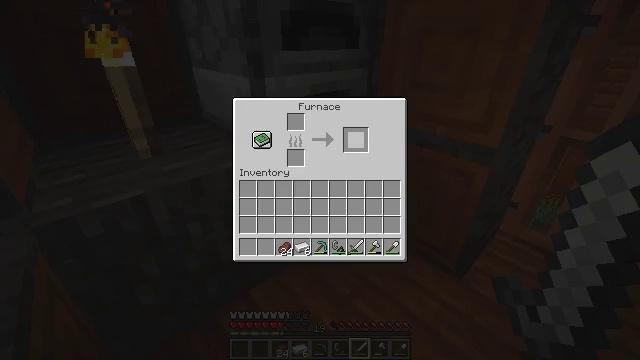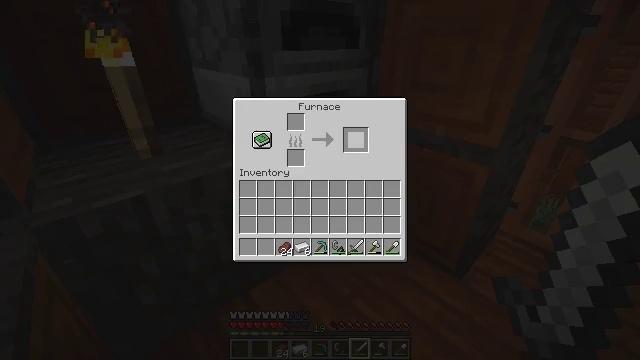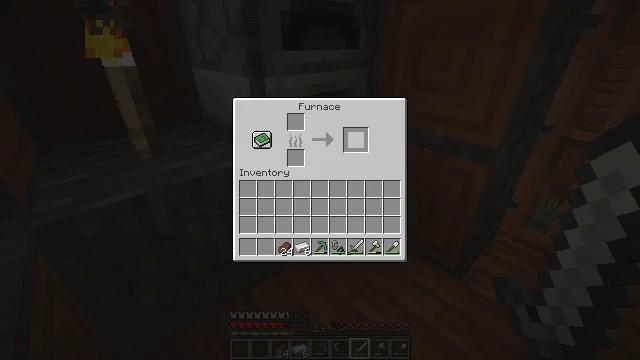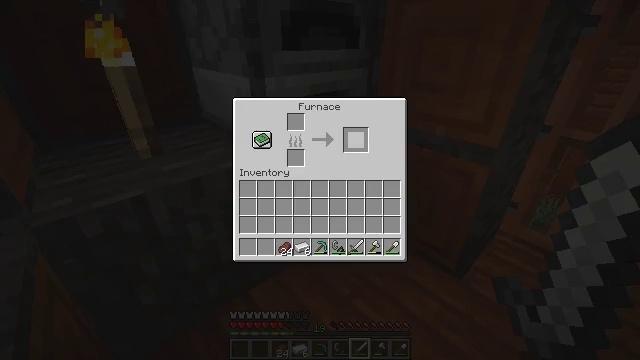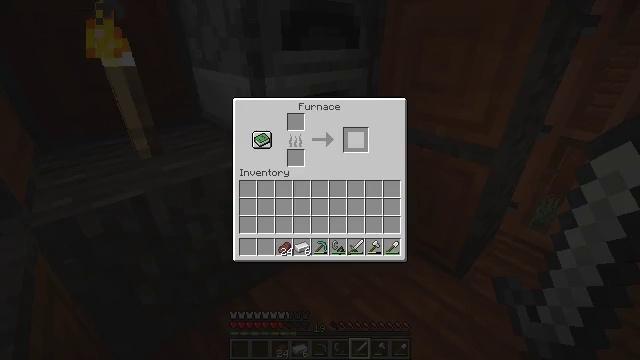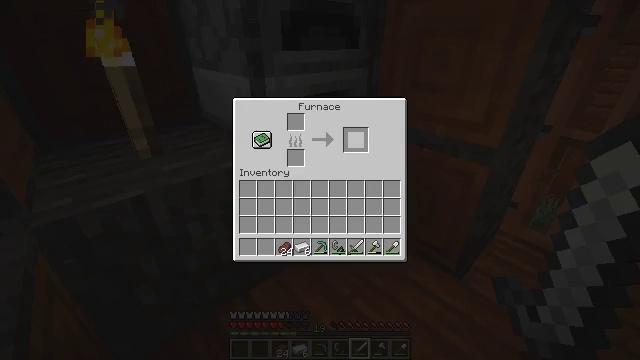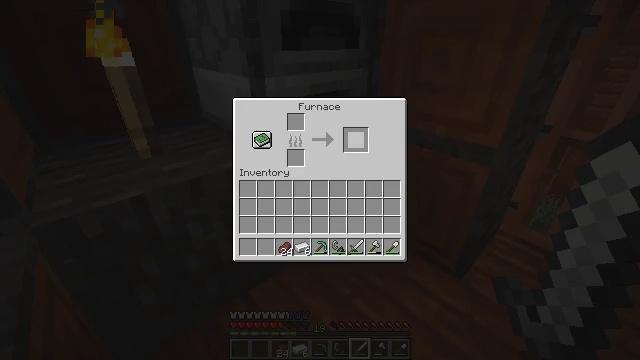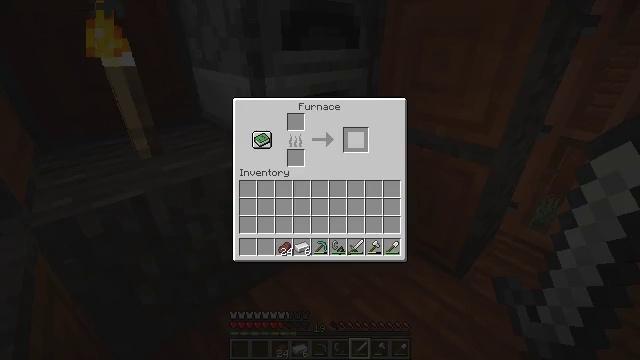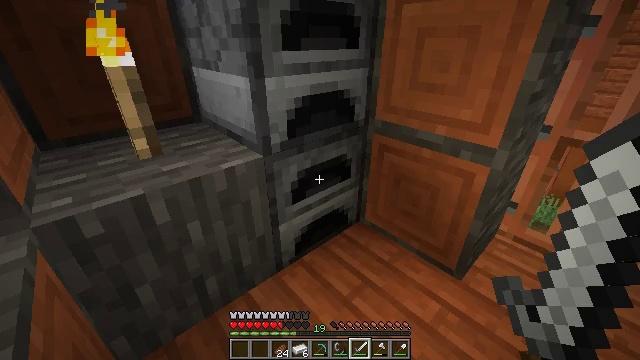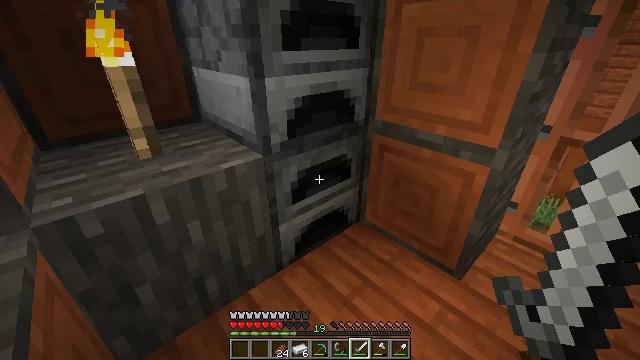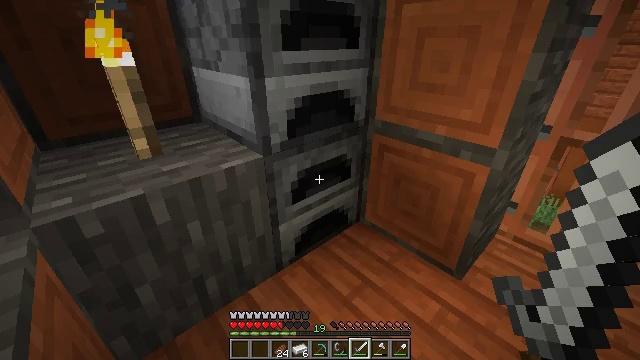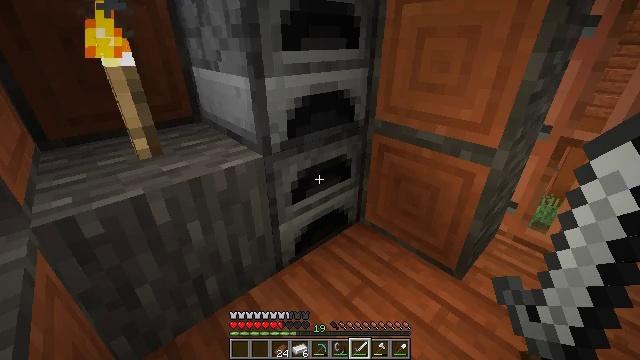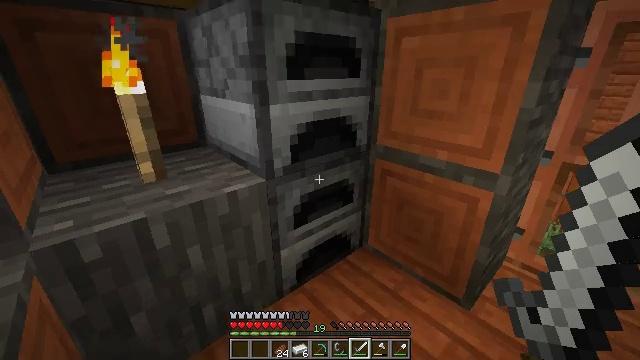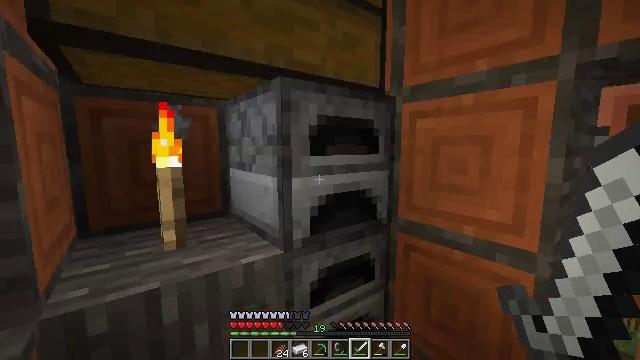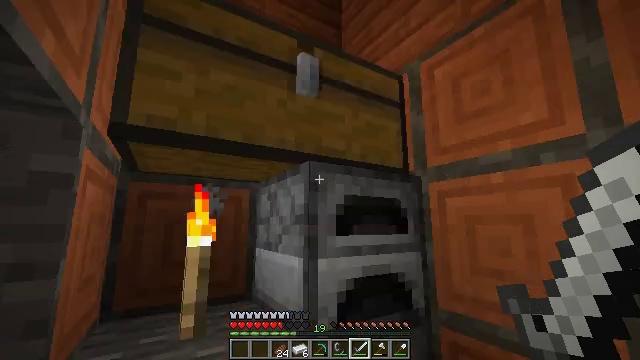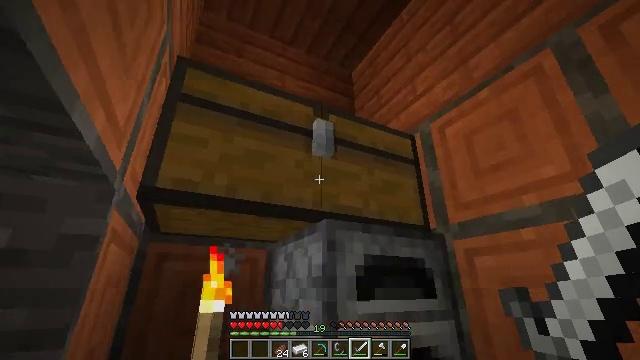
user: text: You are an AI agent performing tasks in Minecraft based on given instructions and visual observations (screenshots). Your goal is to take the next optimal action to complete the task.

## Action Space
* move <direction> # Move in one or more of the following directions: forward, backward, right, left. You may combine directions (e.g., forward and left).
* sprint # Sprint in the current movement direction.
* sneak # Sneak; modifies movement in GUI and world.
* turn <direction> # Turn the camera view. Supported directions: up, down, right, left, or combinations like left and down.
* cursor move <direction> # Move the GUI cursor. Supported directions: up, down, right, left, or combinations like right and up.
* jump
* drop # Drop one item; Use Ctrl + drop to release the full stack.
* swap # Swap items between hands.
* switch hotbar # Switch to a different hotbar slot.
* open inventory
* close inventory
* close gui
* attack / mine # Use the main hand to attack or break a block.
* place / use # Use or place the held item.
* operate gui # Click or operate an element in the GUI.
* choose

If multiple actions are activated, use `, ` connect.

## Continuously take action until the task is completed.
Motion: motion action
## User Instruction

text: Craft the chainmail boots.
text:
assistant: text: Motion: sneak, open gui
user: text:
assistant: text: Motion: sneak
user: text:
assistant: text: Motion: sneak
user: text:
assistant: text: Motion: no_op
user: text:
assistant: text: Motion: no_op
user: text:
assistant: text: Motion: no_op
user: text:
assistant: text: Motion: no_op
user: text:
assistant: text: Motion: no_op
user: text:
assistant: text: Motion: close gui
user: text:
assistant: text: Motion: no_op
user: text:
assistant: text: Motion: no_op
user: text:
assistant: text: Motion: turn up
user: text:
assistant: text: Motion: turn left and up
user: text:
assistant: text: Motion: turn left and up
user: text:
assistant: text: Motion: turn left and up
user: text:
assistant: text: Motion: turn left and up
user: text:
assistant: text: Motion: turn left and up
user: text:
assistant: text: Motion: turn left and up
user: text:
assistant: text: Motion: no_op
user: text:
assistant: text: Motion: no_op
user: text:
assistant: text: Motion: no_op
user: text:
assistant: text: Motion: no_op
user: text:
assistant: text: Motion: use / place
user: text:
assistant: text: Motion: use / place
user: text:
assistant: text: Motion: use / place
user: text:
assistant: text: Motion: no_op
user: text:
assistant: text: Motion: no_op
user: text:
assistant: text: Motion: open gui
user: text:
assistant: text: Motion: no_op
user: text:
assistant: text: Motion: no_op